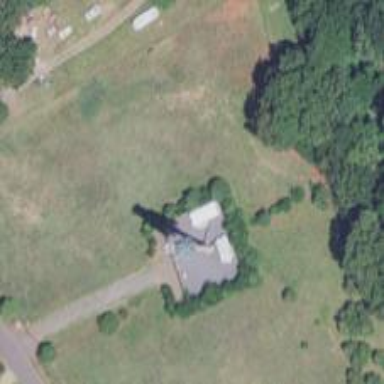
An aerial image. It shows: Communication mast tower.